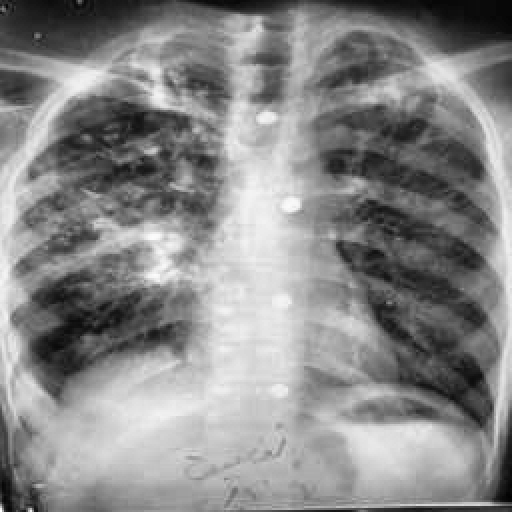
Finding: TUBERCULOSIS